Question:
Help. I was developing a game. And after some days i got this problem. At close range ground and everything other start disapear i need to see at close range to create animations and models. How do i fix this? i really need to see at close range. At far everything is ok i see everything but at close range it starts to disapear. In game everything is ok. Just in scene.
Problem is in the picture. I am near the ground in the picture.
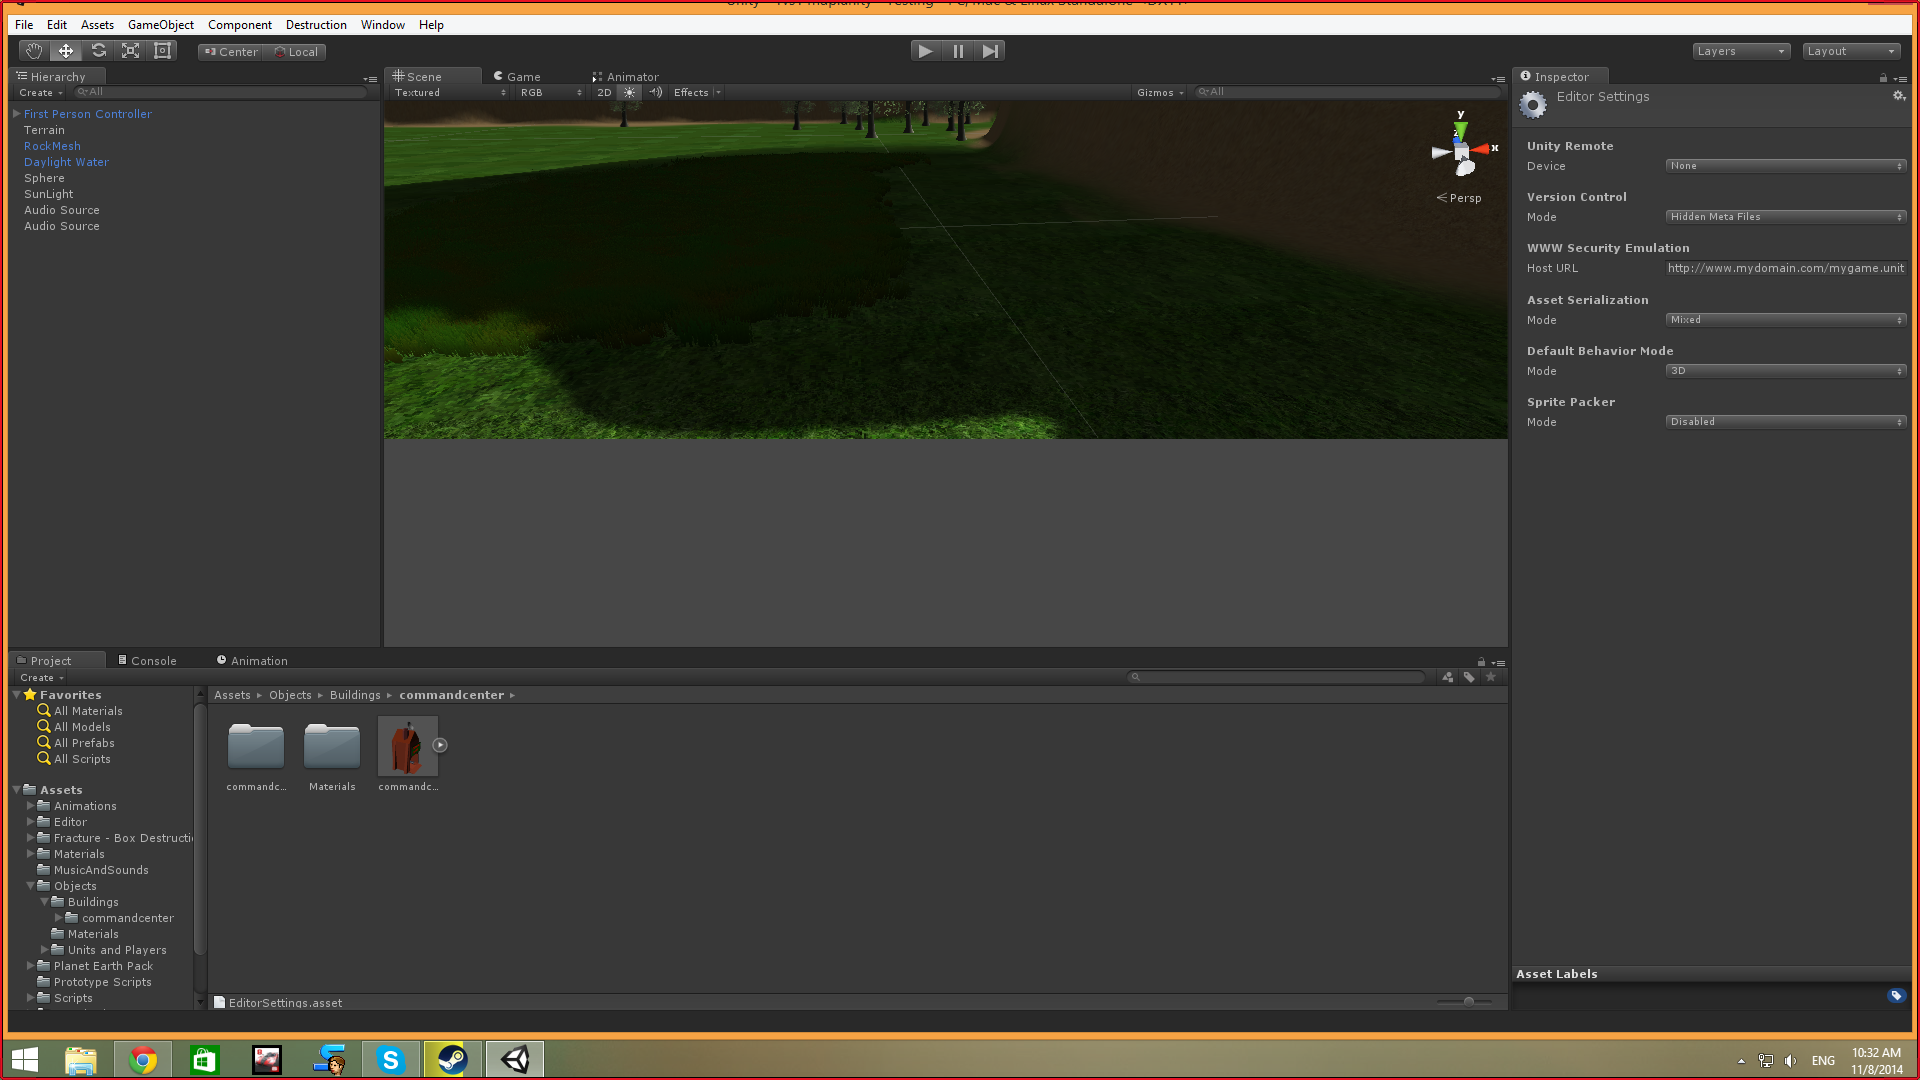
Answer: If its the in game camera look in your inspector panel. On your camera game object there should be a property in the inspector name Clipping Planes, change the near one to something like 0.01
If it's not your ingame camera and it's the camera in the scene view, just select an object and press F to reset clipping planes.